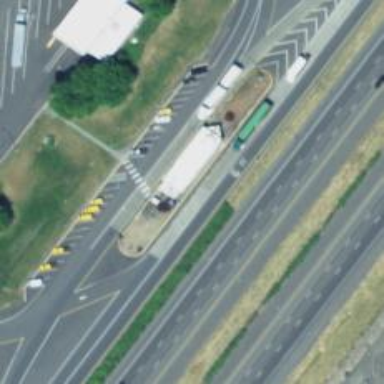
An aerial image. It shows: Weighbridge located along service road.